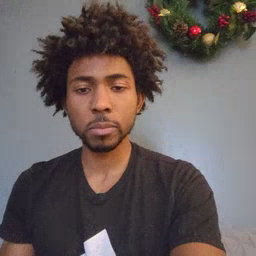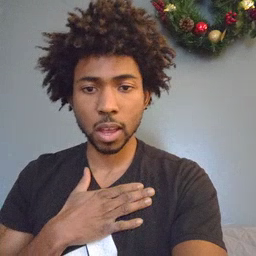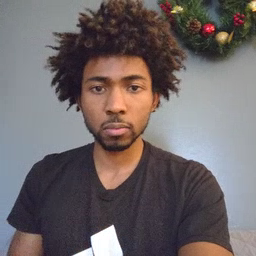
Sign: minemy